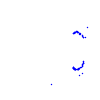
Particle: kaon